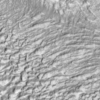
Label: not_dusty